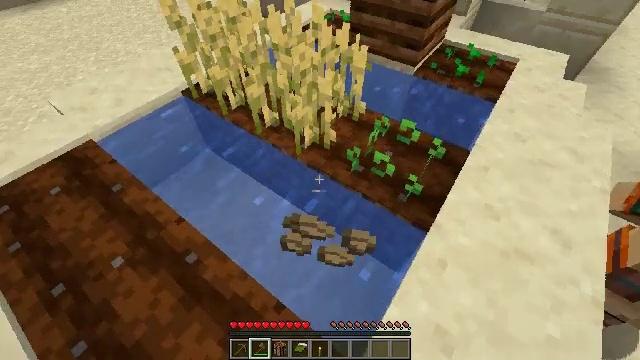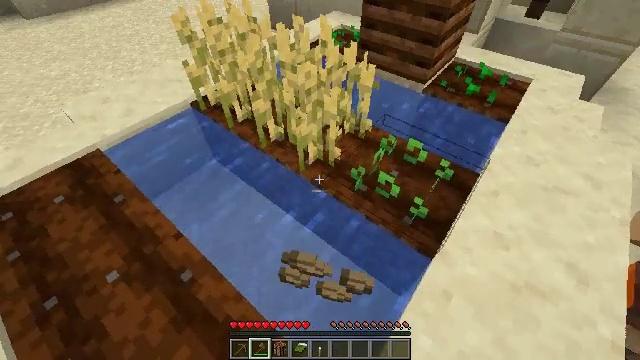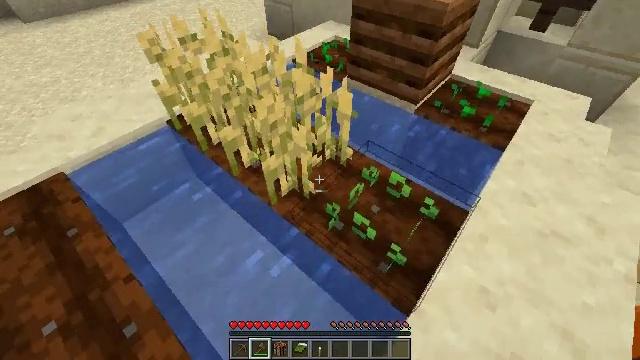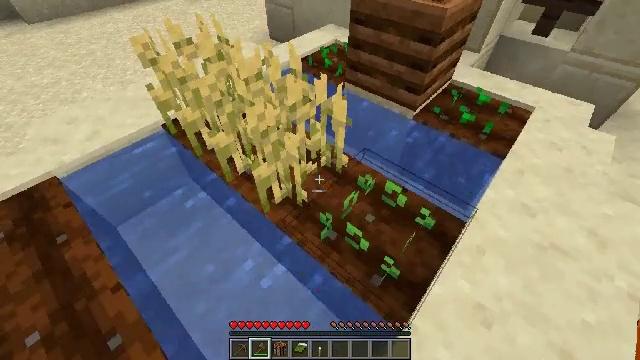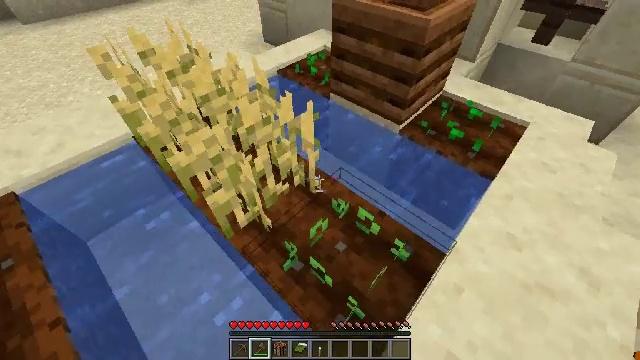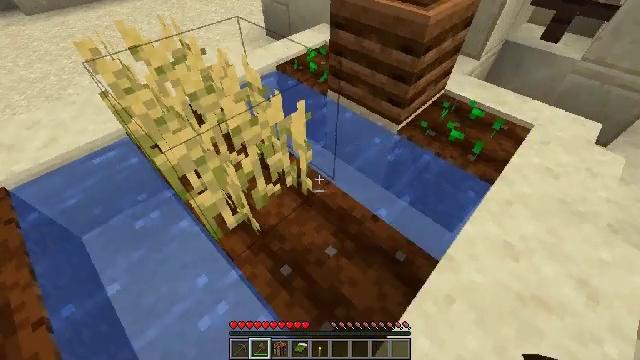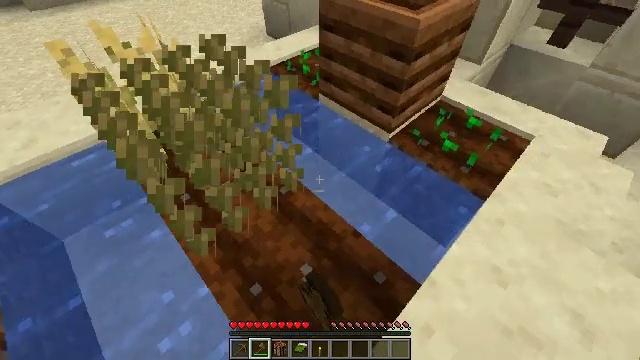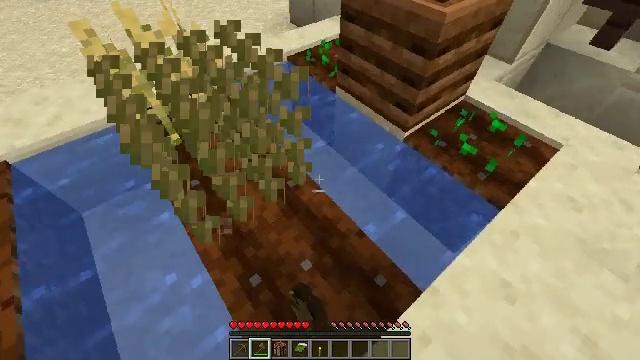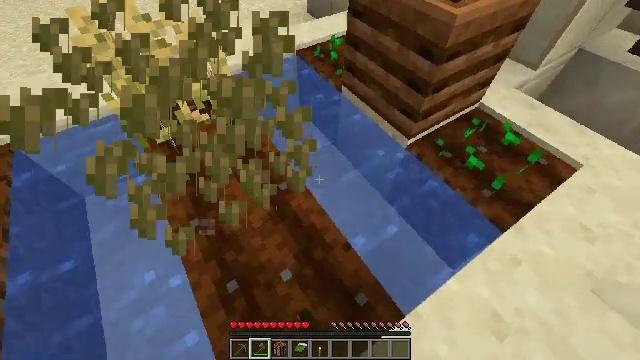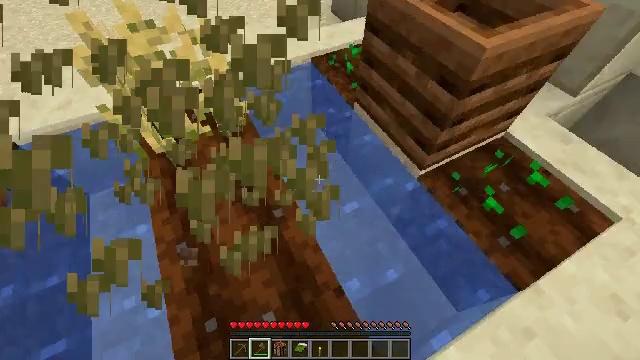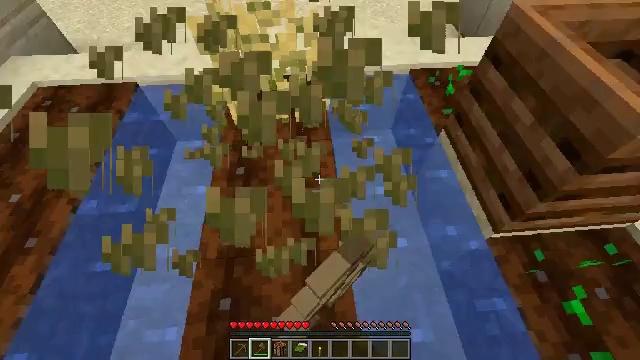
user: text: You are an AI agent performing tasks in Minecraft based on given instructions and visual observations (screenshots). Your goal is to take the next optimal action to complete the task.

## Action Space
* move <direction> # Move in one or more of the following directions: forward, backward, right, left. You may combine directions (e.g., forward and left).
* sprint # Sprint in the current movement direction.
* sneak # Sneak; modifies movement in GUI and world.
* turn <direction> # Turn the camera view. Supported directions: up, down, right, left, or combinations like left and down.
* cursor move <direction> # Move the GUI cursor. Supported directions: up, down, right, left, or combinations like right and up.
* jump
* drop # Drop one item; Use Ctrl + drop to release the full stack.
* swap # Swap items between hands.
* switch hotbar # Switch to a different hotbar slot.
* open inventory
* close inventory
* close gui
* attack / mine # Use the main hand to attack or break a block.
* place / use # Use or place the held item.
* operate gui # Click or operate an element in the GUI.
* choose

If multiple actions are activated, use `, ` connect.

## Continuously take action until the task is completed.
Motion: motion action
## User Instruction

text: Harvest the mature beetroots.
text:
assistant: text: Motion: move forward and move right, turn left and up
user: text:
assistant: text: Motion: move forward and move right, turn left
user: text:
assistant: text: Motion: move forward and move right
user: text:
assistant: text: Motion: move forward and move right, turn left
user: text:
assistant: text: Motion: move forward and move right, turn left and down, attack / mine
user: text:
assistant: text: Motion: move forward and move right, turn left, attack / mine
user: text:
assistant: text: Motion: move forward and move right, turn left and down, attack / mine
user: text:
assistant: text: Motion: move forward, turn left and down
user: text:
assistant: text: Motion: move forward, turn left and down, attack / mine
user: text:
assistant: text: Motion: move forward, turn left, attack / mine
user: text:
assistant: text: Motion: no_op